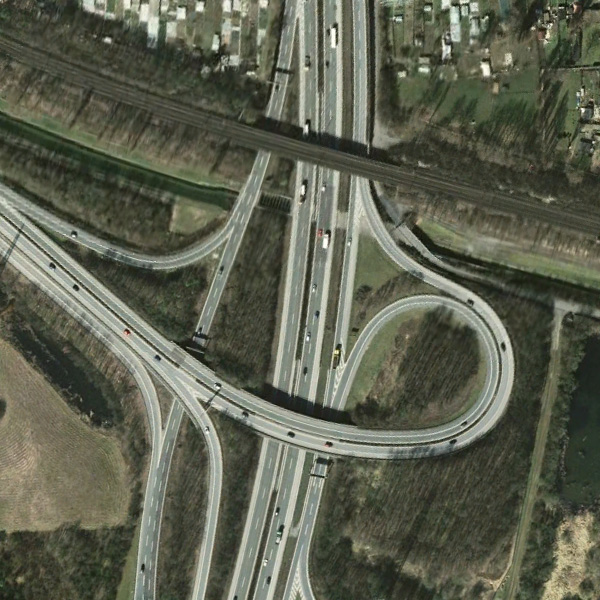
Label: Viaduct